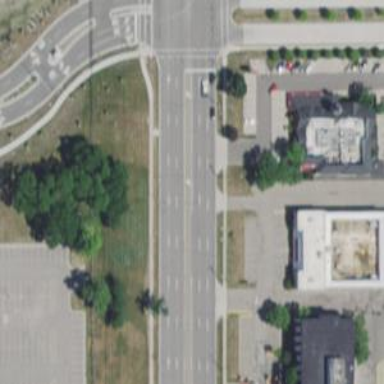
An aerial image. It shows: Primary road with asphalt surface. There is separate sidewalk.